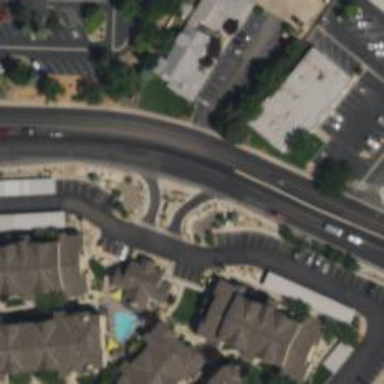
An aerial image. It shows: Footway.